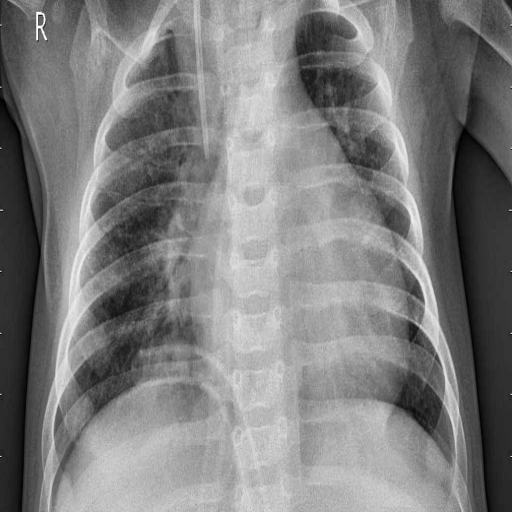
Finding: PNEUMONIA